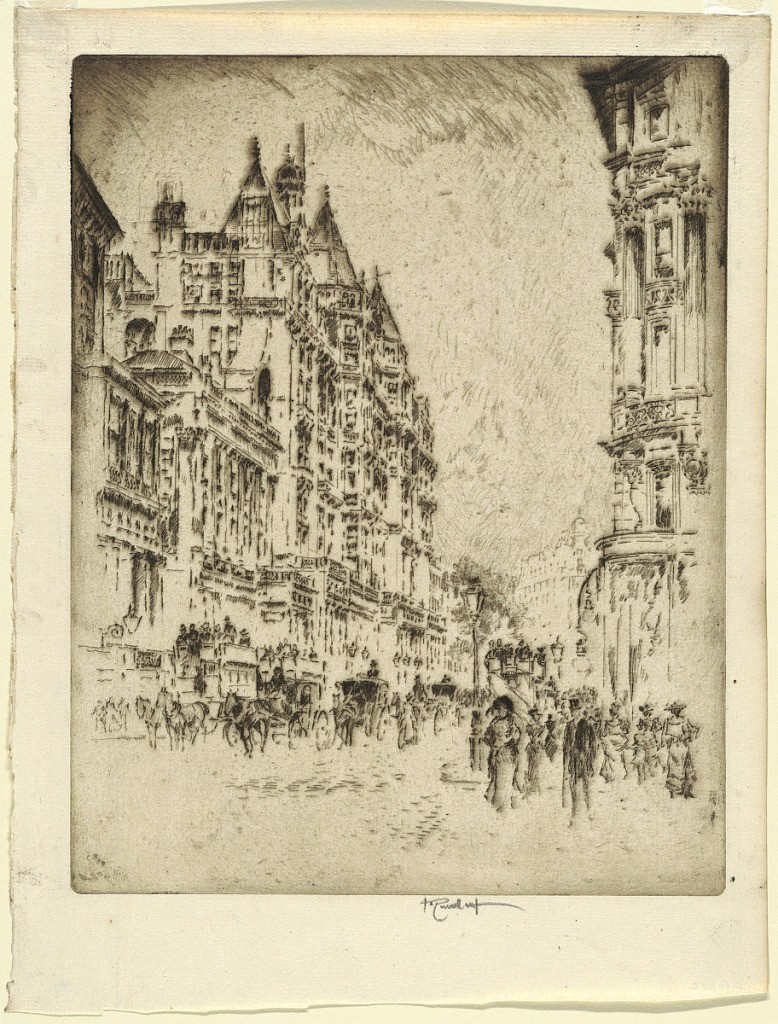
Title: Knightsbridge
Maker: Joseph Pennell, American, active England, 1857–1926
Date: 1906
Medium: Etching in black ink on laid paper
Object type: Print
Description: View looking down Brompton Road, with the large department stores shown at the left. Many vehicles and figures in the street.